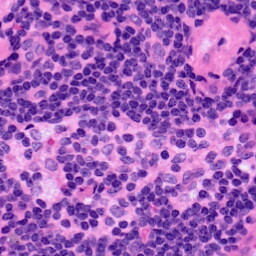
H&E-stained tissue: LymphNode